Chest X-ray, PA view. Patient: 45 years old, sex M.
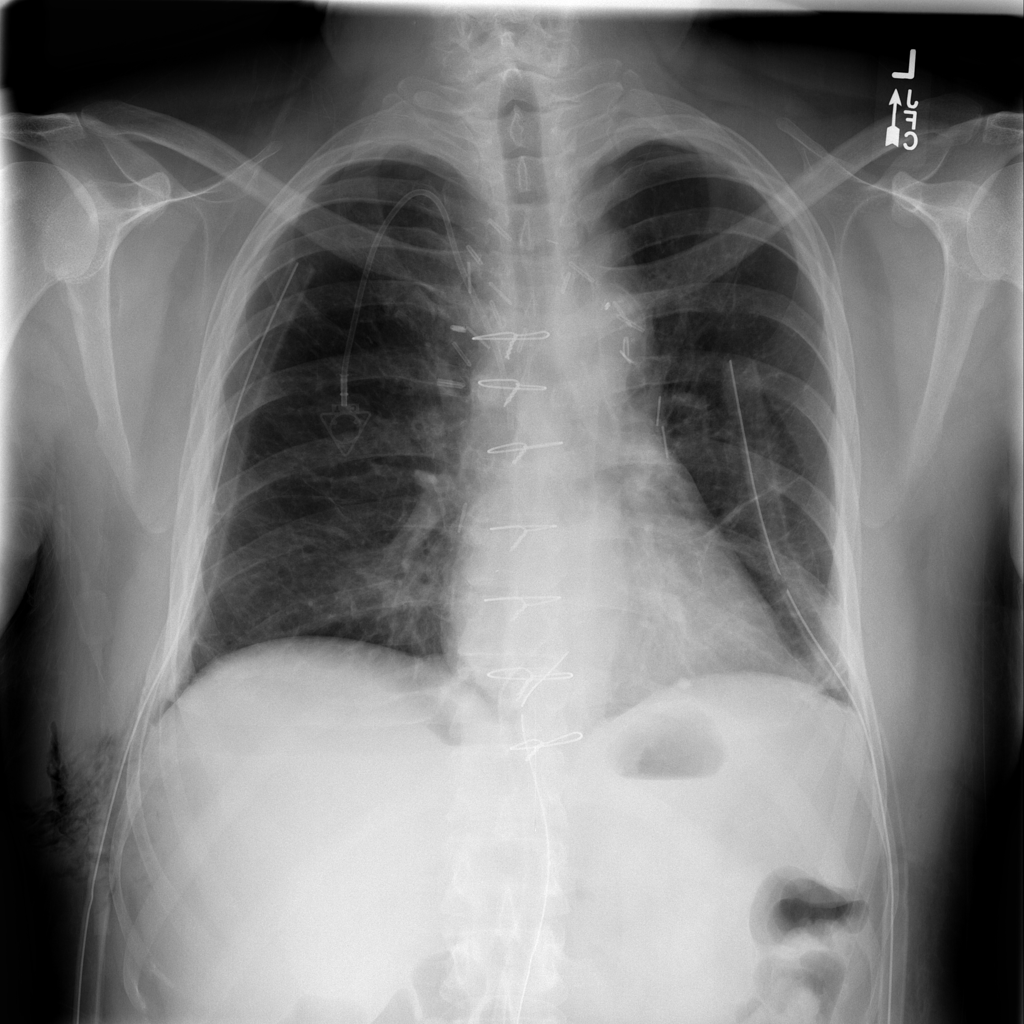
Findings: No Finding